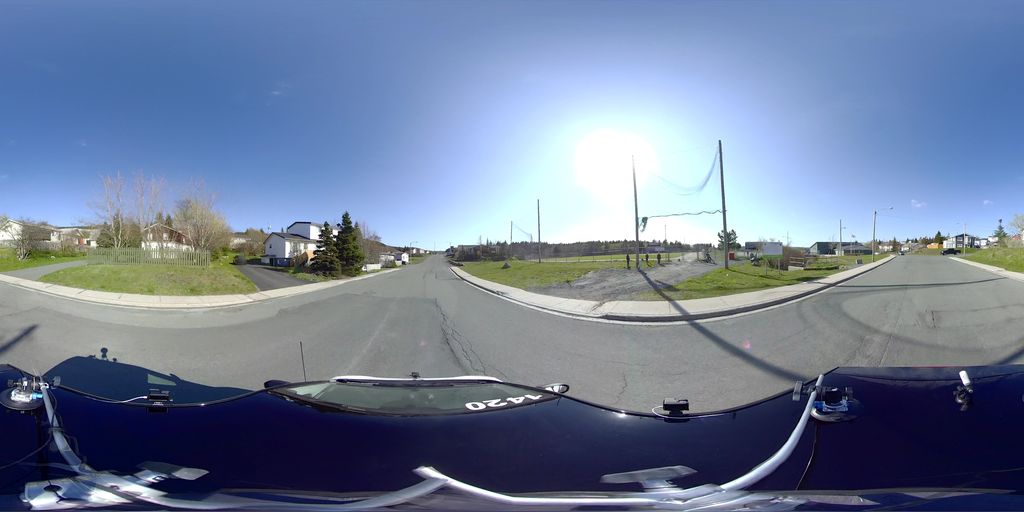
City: st_johns